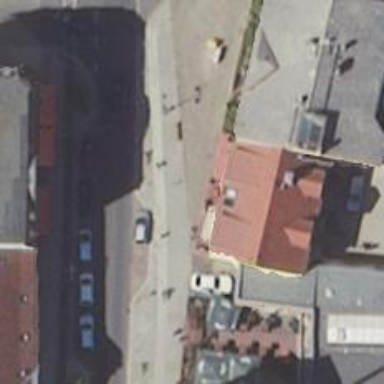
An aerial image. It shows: Fast food establishment.